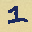
Label: 1